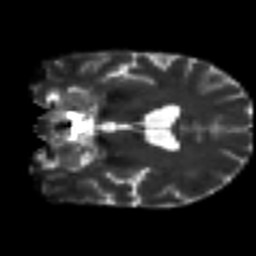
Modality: T2w
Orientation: coronal
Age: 48
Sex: male
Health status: ill
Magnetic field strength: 3 T
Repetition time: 9 s
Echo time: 0.093 s